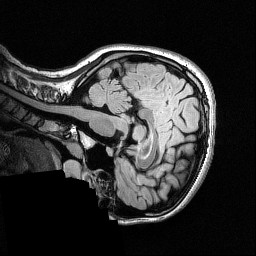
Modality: FLAIR
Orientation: sagittal
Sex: female
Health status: ill
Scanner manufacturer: siemens
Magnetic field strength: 3 T
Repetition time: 7 s
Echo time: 0.372 s